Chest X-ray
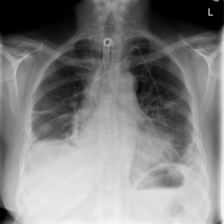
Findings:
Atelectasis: positive
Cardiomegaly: negative
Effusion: negative
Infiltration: negative
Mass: negative
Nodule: negative
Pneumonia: negative
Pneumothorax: negative
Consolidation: negative
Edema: negative
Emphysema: negative
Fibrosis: negative
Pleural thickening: positive
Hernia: negative